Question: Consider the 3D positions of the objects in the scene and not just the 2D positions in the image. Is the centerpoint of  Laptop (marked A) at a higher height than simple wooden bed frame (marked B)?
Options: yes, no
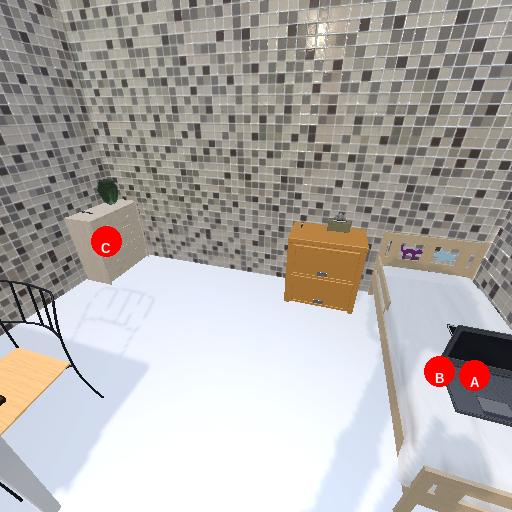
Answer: yes